Question: I know how to draw simple lines using Core Graphics. I now need to draw a Dimension line for measurements. See the image below for an example of what I need to draw (in red). The top line would be easy, but drawing the perpendicular on a diagonal line will require some math that I'm having a difficult time figuring out right now.
Each main line will have (x,y) as a starting point and (x1,y1) as an ending point. I then need to draw the perpendicular lines that intersect at each of the points (x,y) and (x1,y1).
What is the math required to calculate the points for these perpendicular lines?

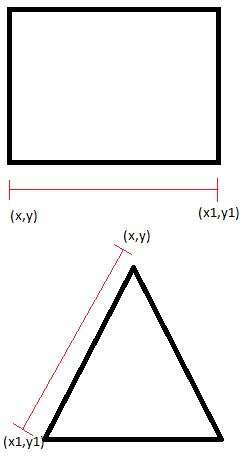
Answer: The following code computes a vector of length 1 that is perpendicular to
the line from 'p = (x, y)' to 'p1 = (x1, y1)':
'''
CGPoint p = CGPointMake(x, y);
CGPoint p1 = CGPointMake(x1, y1);
// Vector from p to p1;
CGPoint diff = CGPointMake(p1.x - p.x, p1.y - p.y);
// Distance from p to p1:
CGFloat length = hypotf(diff.x, diff.y);
// Normalize difference vector to length 1:
diff.x /= length;
diff.y /= length;
// Compute perpendicular vector:
CGPoint perp = CGPointMake(-diff.y, diff.x);
'''
Now you add and subtract a multiple of that perpendicular vector to the first point
to get the endpoints of the first marker line at 'p':
'''
CGFloat markLength = 3.0; // Whatever you need ...
CGPoint a = CGPointMake(p.x + perp.x * markLength/2, p.y + perp.y * markLength/2);
CGPoint b = CGPointMake(p.x - perp.x * markLength/2, p.y - perp.y * markLength/2);
'''
For the second marker line, just repeat the last calculation with 'p1' instead of 'p'.